Question: My whole application is inside a 'NavigationView' which handles navigation between different screens.
In the main screen I have a button that opens a 'NestedList' (always inside the NavigationView)

How can I remove the , and be able to handle navigation with the main instead ?
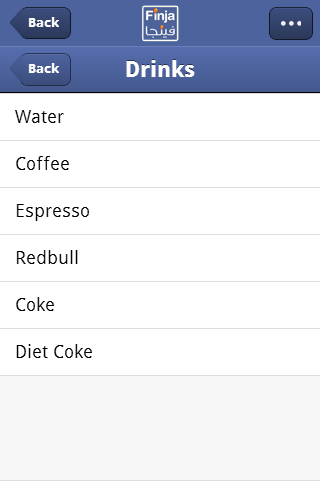
Answer: To make navigation view's back button behave like nested list's back button, you need to override navigation view's back button tap event. To do this follow my answer on similar question , <URL> .
Once you're done with this, you need to identify each time, which view is currently displayed. If it's a normal view other than nested list you can simple pop that view.
But if it's a nested list then -
1. you'd have to find it's level. I mean on which level you are right now.
2. Find it's parent item from list.
3. load that view.
But doing all these will require lot of efforts and consume time. Instead you can place nested list's <URL> at bottom with and two separate back buttons at different places. Nested list's back button will always consume 'text' or 'displayField' config as text applied to it and 'back' button of navigation view will have some other text.
I've made fiddle to show how it'd look. If possible, you may want to consider this too. <URL>
If you still want to go for what you've mentioned in question. Here's another way..
Don't push nested list view inside navigation view. Use nested list itself and try to add button and other buttons to toolbar at top at first level only. Then after going deep, you'll get button automatically. And from first level, write custom handler that will pop nested list ie current view and will load previous view. If you want I'll try to help you out with this in my spare time.